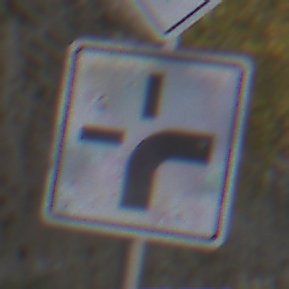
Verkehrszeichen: VerlaufVorfahrtsstrasse3
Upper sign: Vorfahrtsstrasse
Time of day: MorningAfternoon
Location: Outdoor (Suburban)
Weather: PartlyCloudy
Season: NotSpecified
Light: Natural